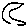
Label: moon